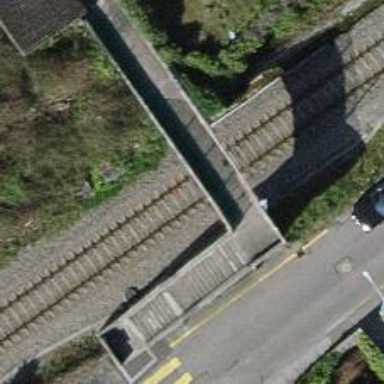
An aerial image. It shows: Railway tunnel with electrified contact lines.